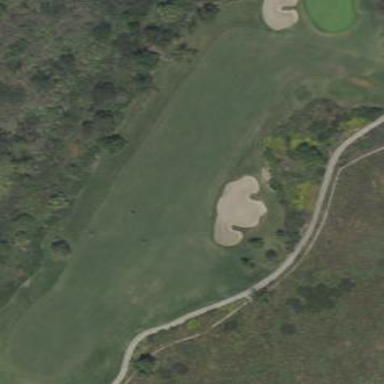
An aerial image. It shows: Scenic golf fairway.